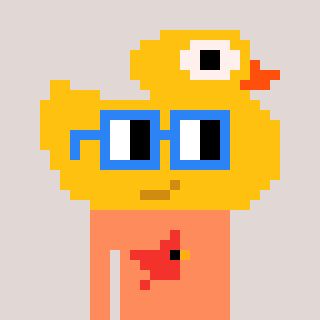
a pixel art character with square blue glasses, a ducky-shaped head and a peachy-colored body on a warm background